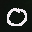
Label: 0